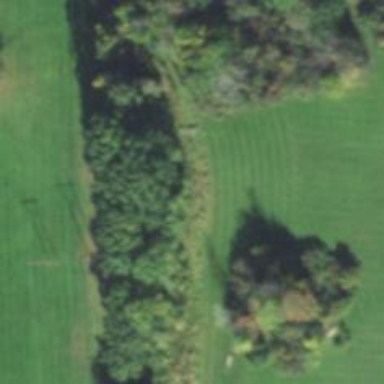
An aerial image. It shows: Disc golf hole.